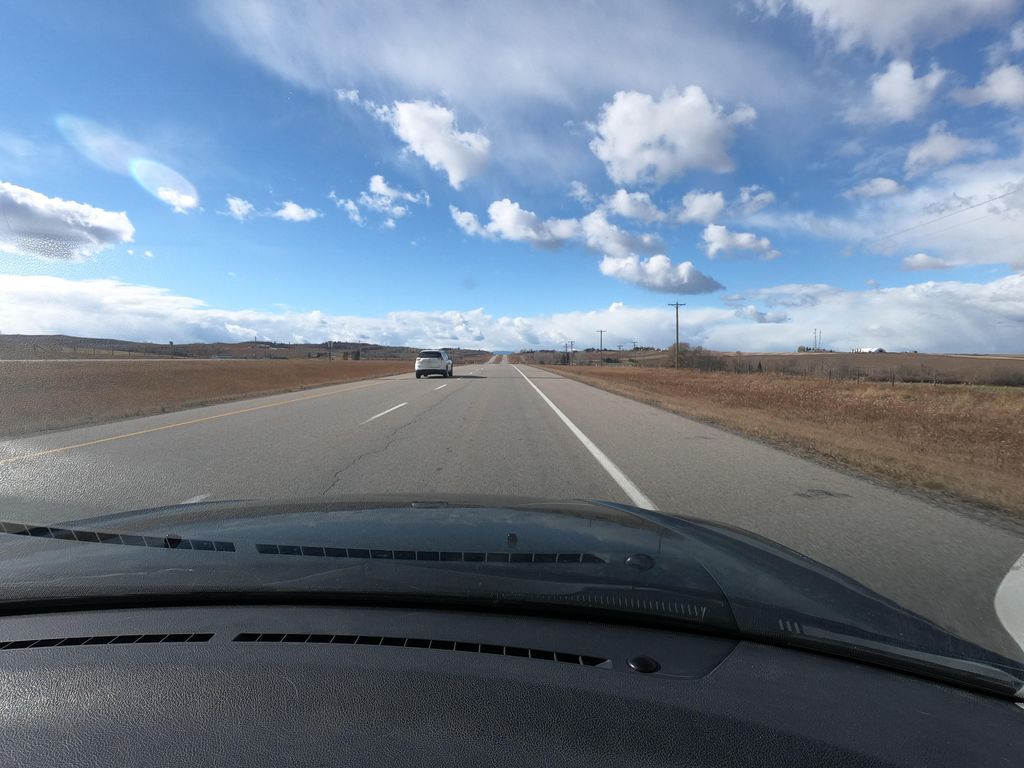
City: calgary